Field crop: maize
Growth stage: 2
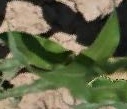
Species: maize